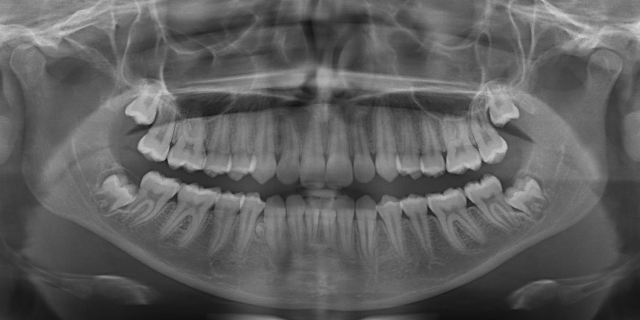
adult